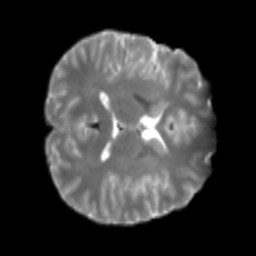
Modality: T2w
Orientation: axial
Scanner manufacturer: siemens
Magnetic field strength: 3 T
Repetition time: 4 s
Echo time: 0.0594 s